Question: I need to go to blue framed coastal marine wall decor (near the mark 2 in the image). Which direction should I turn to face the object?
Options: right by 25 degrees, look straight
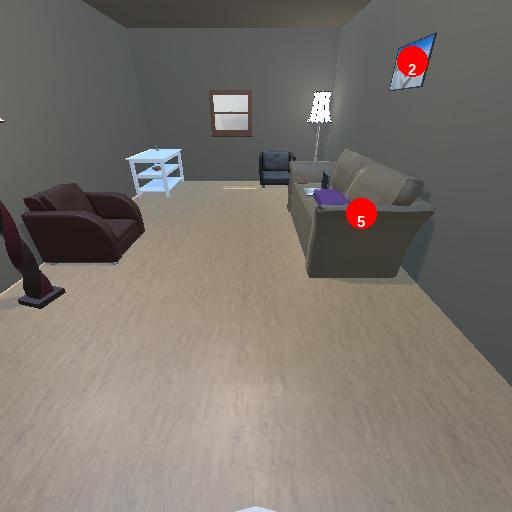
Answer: right by 25 degrees